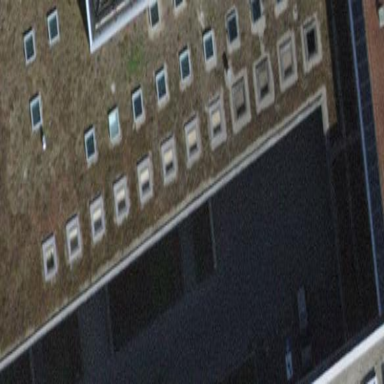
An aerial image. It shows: View of roof of building.